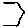
Label: hexagon